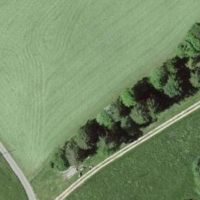
EUNIS habitat code: 52
Species observed at this site:
Corvus corone
Cyanistes caeruleus
Sturnus vulgaris
Chloris chloris
Dendrocopos major
Emberiza cirlus
Streptopelia decaocto
Passer domesticus
Fringilla coelebs
Buteo buteo
Carduelis carduelis
Turdus merula
Columba palumbus
Parus major
Milvus milvus
Pica pica
Columba livia
Falco tinnunculus
Picus viridis
Corvus corax
Motacilla alba